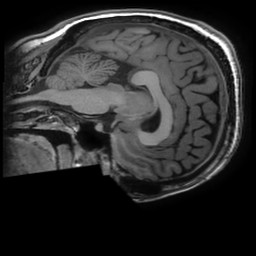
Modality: T1w
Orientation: sagittal
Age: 32
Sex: female
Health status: healthy
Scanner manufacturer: ge
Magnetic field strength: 3 T
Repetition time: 0.008188 s
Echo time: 0.003108 s